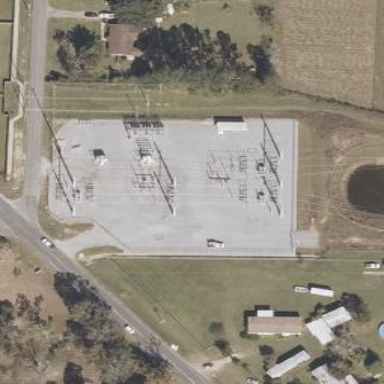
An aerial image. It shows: Outdoor power substation surrounded by fence. The substation operates at the distribution level.